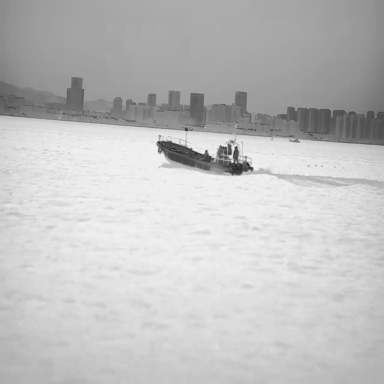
There are two bulk_carriers in the infrared image.